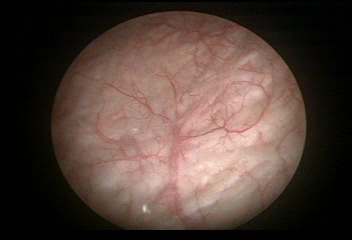
Modality: WLC
Class: Normal mucosa
Bladder cancer association: No